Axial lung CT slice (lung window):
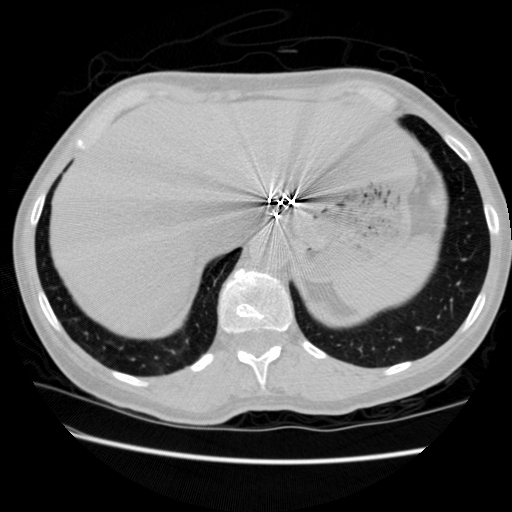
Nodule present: no